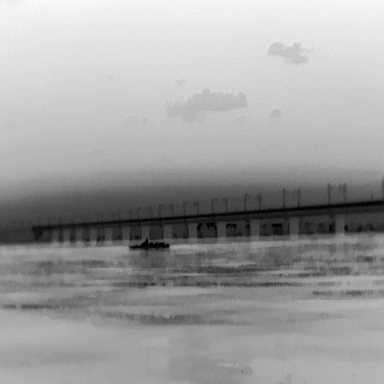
There is a warship in the infrared image.